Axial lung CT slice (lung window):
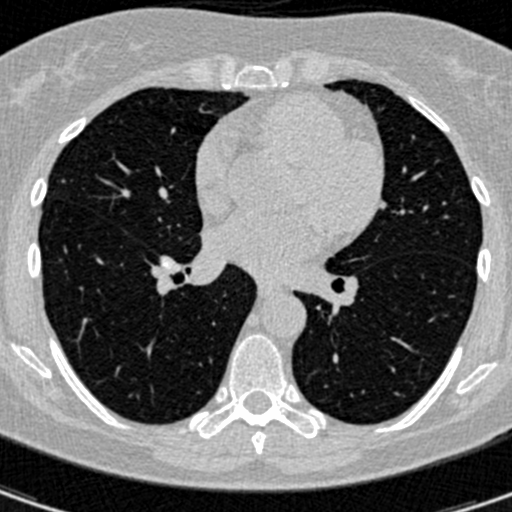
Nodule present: no